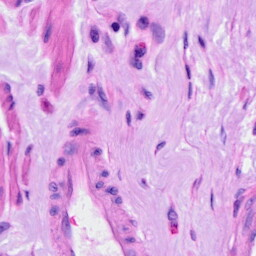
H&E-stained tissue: Ovarian